Question: Given some known input values and observed outputs, determine how many possible combinations exist for the unknown inputs that would produce the same outputs.
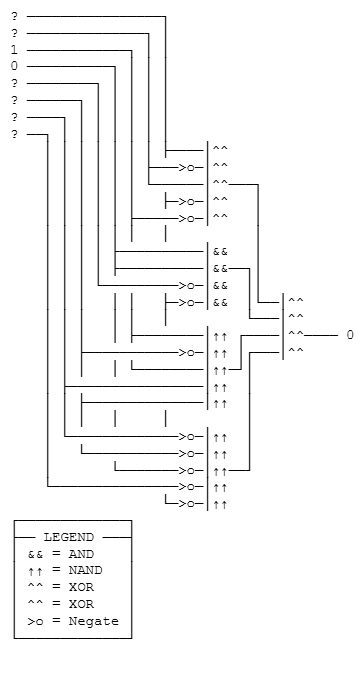
Answer: 60